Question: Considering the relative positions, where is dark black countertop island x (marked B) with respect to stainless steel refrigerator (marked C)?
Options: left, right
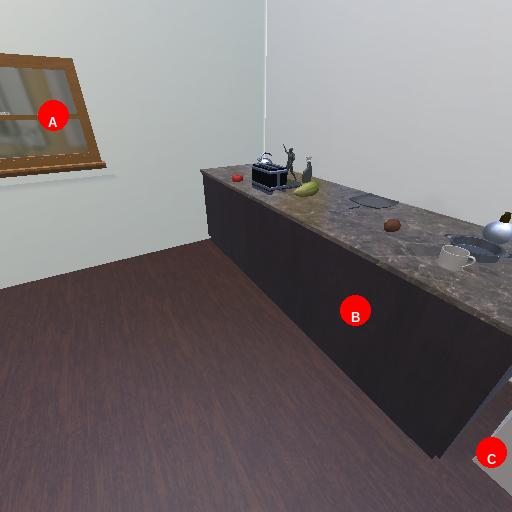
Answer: left